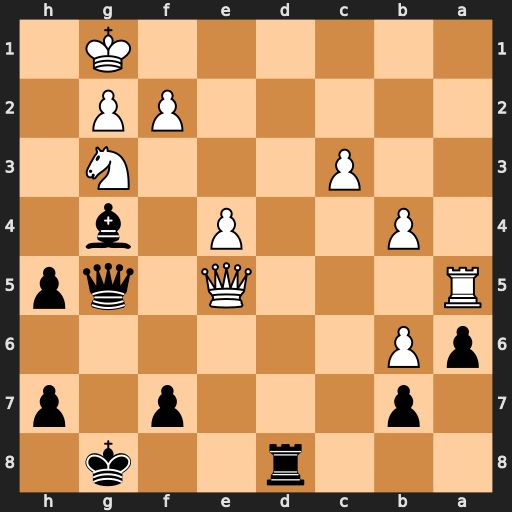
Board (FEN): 3r2k1/1p3p1p/pP6/R3Q1qp/1P2P1b1/2P3N1/5PP1/6K1
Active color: b
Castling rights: -
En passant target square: -
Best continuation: Rd1+ Nf1 Rxf1+ Kxf1 Qc1#